Field crop: maize
Growth stage: 1
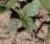
Species: datura